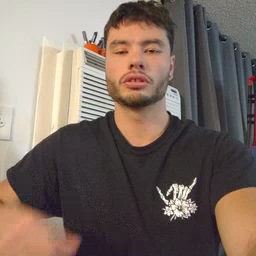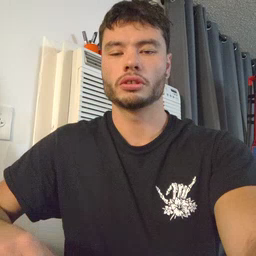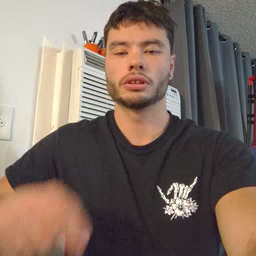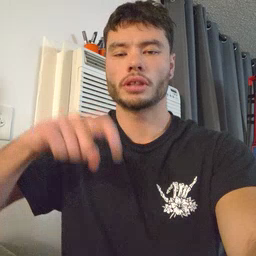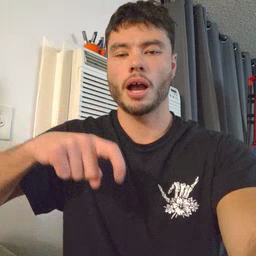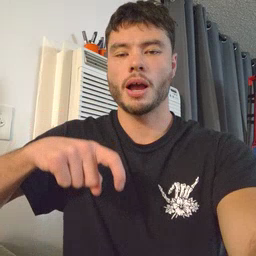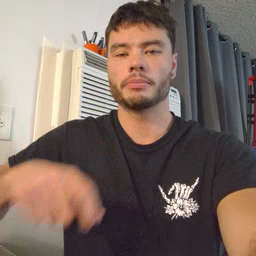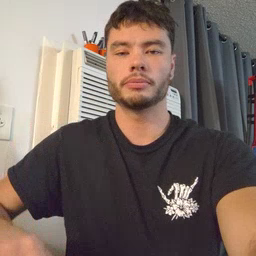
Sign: time